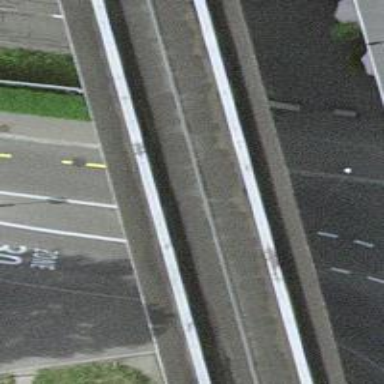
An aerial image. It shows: Kerb barrier.